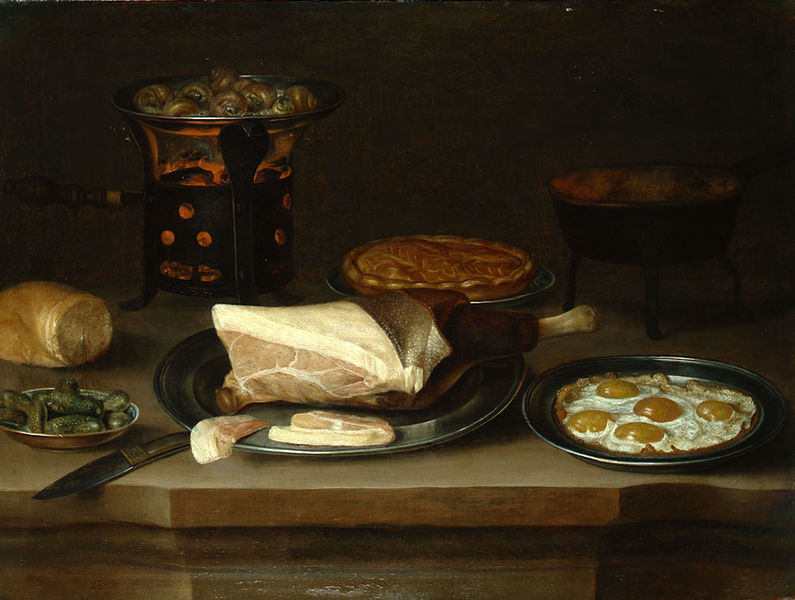
Titel: Frühstücksstilleben mit Schinken, Spiegeleiern und Schnecken
Künstler: Pierre Antoine Fraichot (zugeschrieben)
Standort: Karlsruhe
Institution: Staatliche Kunsthalle Karlsruhe
Schlagwörter: dunkel, feuer, gemälde, schatten, braun, frankreich, holz, licht, profil, tisch, messer, schale, schüssel, silber, tablett, teller, tod, bild, öl, kontrast, ofen, krug, stilleben, stillleben, topf, warm, französisch, sinken, essen, brot, platte, schenkel, fett, fleisch, knochen, schinken, gurken, holztisch, zinn, zinnteller, dose, glut, scheiben, geschnitten, kuchen, scheibe, speisen, festmahl, mahlzeit, anrichte, küche, braten, wurst, reichtum, platten, muscheln, schnecke, schnecken, gefäße, keule, humpen, speck, brötchen, stövchen, eier, pfanne, oliven, gurke, sauer, torte, speise, haxe, küchentisch, spiegelei, kohlen, spiegeleier, schwarte, teig, pastete, ei, essiggurken, tarte, schniken, kurke, ei#, spezialitäten, warmhalten, quiche, teige, spielgeleier, tart, eisbein, saure gurken, gurkeen, kohlepfanne, räucherschinken, essiggurke, ölll, bauernfrühstück, saure, kcuhen